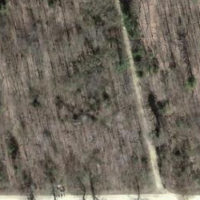
EUNIS habitat code: 41
Species observed at this site:
Pholidoptera griseoaptera